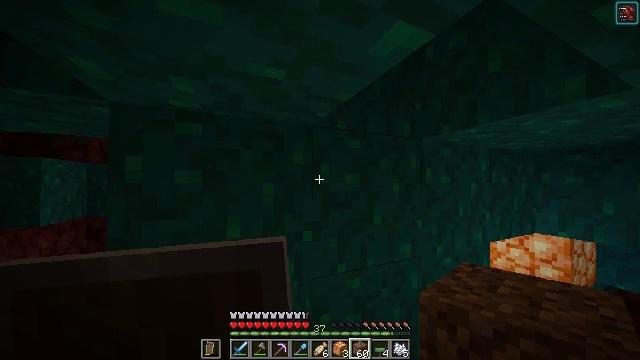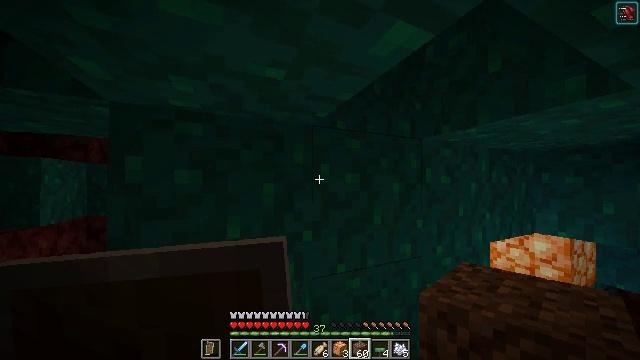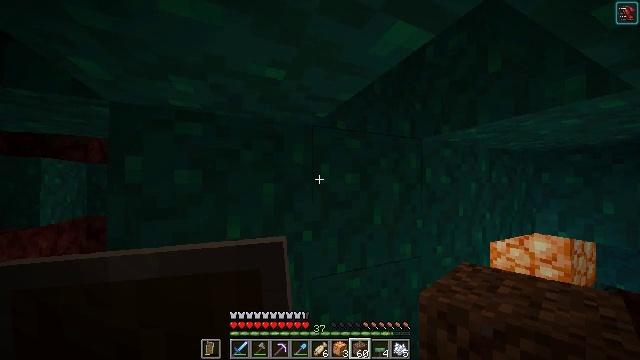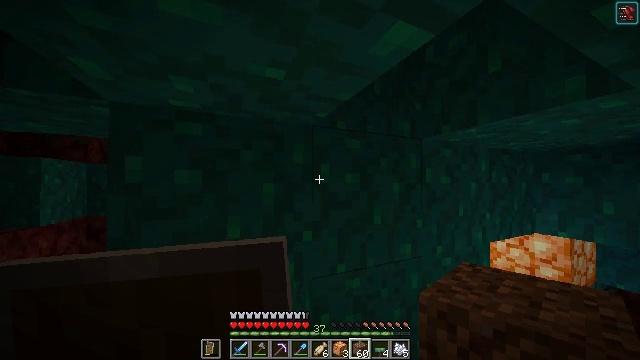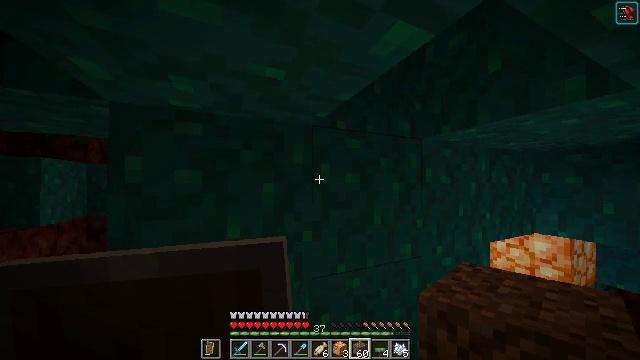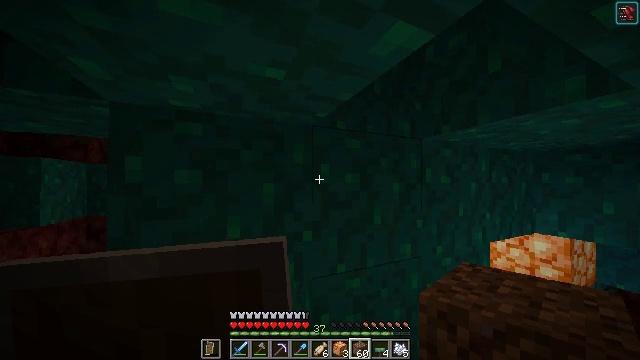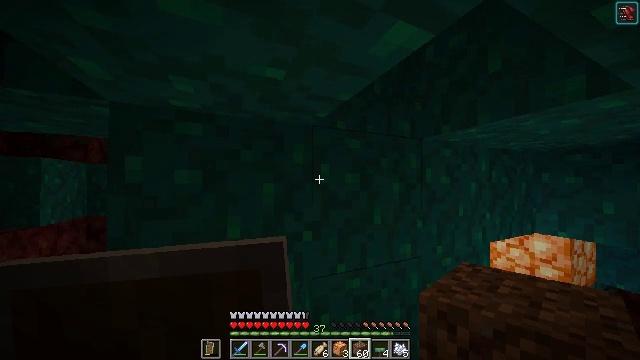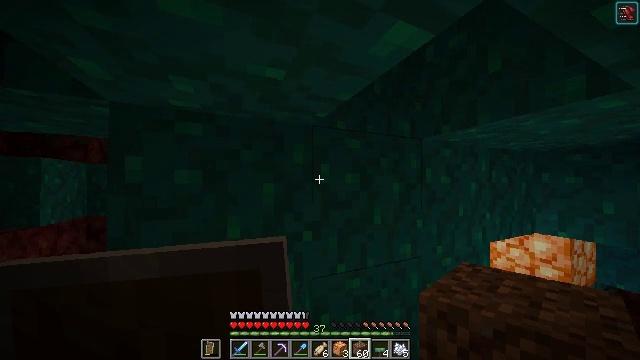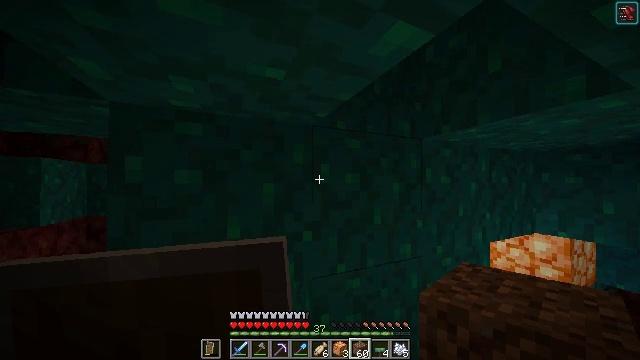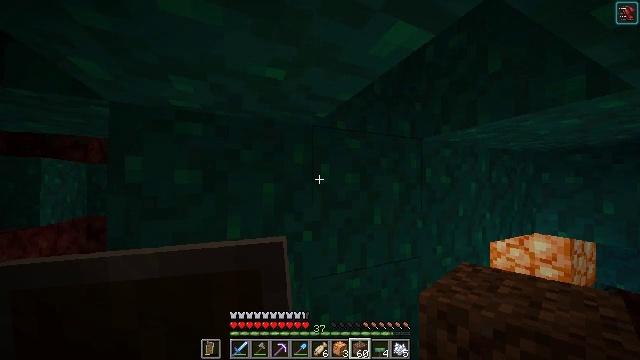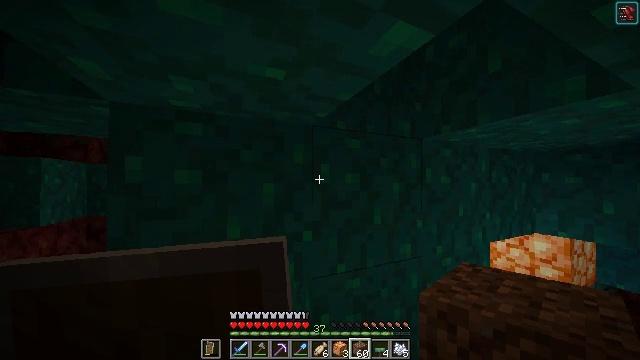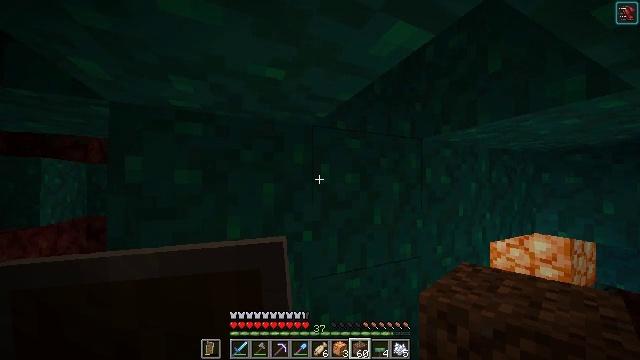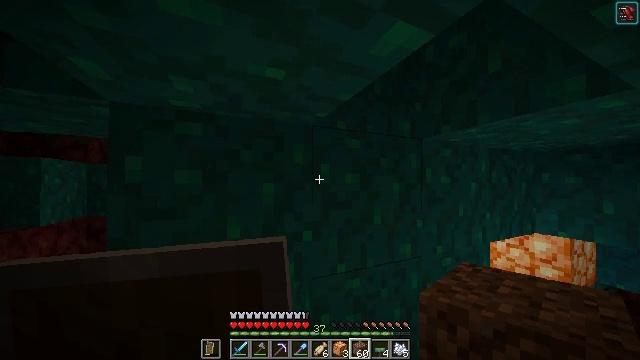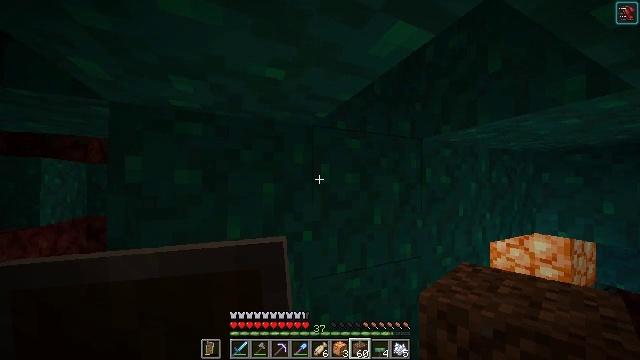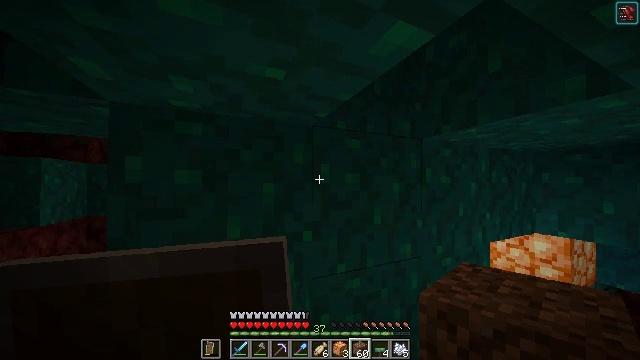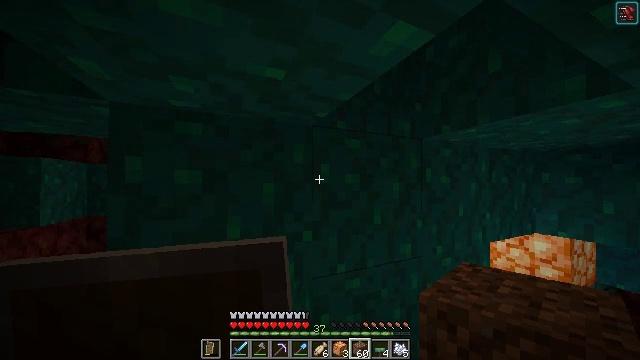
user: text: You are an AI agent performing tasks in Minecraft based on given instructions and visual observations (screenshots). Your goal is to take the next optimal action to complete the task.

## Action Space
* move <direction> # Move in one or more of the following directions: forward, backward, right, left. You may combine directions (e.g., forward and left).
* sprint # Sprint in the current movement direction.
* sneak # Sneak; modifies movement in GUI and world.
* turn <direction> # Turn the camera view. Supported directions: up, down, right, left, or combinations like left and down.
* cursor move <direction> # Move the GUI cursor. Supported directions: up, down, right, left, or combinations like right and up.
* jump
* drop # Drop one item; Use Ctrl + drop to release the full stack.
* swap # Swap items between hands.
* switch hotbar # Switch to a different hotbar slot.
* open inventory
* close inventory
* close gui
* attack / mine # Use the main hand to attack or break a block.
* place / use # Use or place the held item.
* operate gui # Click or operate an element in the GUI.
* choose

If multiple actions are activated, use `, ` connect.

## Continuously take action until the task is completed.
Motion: motion action
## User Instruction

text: Harvest the warped wart block in the Nether.
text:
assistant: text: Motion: no_op
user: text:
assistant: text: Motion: no_op
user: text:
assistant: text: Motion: no_op
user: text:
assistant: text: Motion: no_op
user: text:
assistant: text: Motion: no_op
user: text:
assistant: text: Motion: no_op
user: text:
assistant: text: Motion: no_op
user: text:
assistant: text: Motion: no_op
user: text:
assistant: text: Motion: no_op
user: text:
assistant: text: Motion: no_op
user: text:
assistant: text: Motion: no_op
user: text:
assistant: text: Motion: no_op
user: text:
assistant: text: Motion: no_op
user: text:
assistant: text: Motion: no_op
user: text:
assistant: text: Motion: no_op
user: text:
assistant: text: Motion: no_op
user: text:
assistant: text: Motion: no_op
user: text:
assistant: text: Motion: no_op
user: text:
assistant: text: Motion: no_op
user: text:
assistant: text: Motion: no_op
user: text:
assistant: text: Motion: no_op
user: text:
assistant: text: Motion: no_op
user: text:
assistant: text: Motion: no_op
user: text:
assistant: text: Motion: no_op
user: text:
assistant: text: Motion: no_op
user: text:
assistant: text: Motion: no_op
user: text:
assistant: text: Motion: no_op
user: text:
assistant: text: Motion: no_op
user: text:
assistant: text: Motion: no_op
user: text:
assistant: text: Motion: no_op